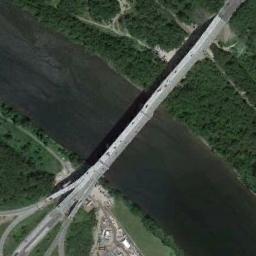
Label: bridge